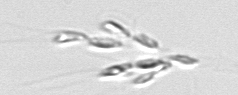
Label: Dinobryon